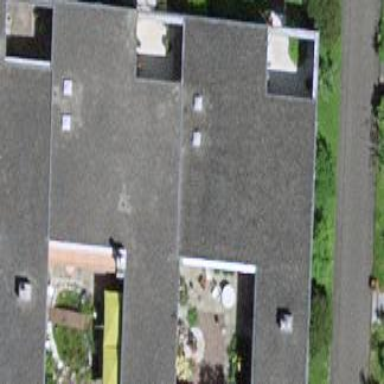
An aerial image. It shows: Building.